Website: bh-photo
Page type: gifting
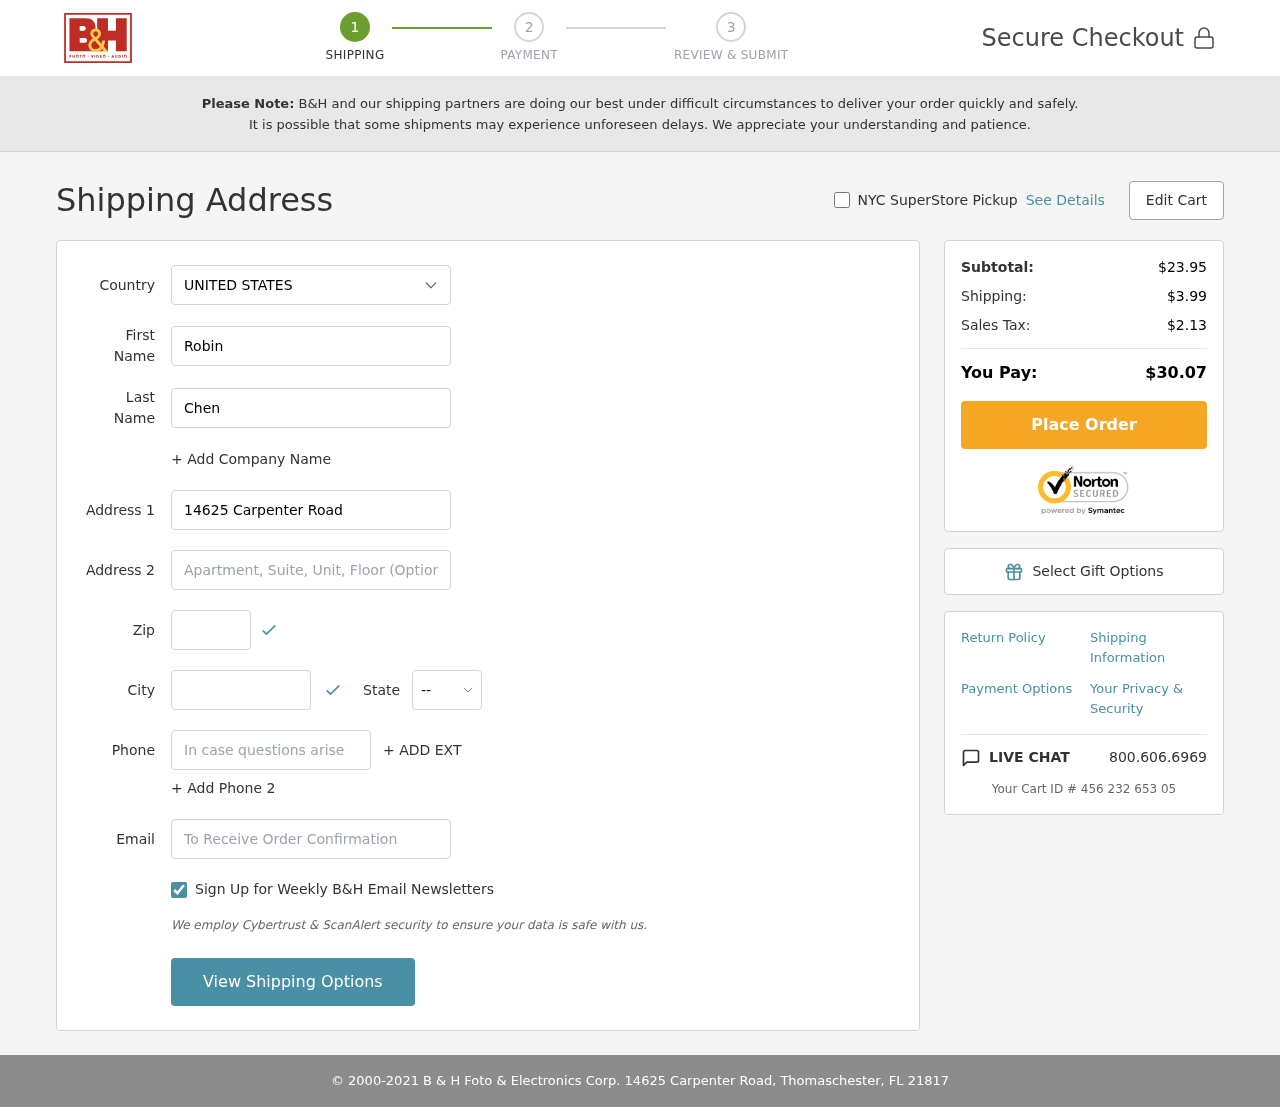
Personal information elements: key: PII_CITY
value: Thomaschester
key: PII_COUNTRY
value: United States
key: PII_EMAIL
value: rchen@yahoo.com
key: PII_FIRSTNAME
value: Robin
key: PII_LASTNAME
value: Chen
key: PII_PHONE
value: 9236851356
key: PII_POSTCODE
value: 21817
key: PII_STATE_ABBR
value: FL
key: PII_STREET
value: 14625 Carpenter Road
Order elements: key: ORDER_SUBTOTAL
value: $23.95
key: ORDER_SHIPPING_COST
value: $3.99
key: ORDER_TAX
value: $2.13
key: ORDER_TOTAL
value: $30.07
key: ORDER_ID
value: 456 232 653 05